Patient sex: M
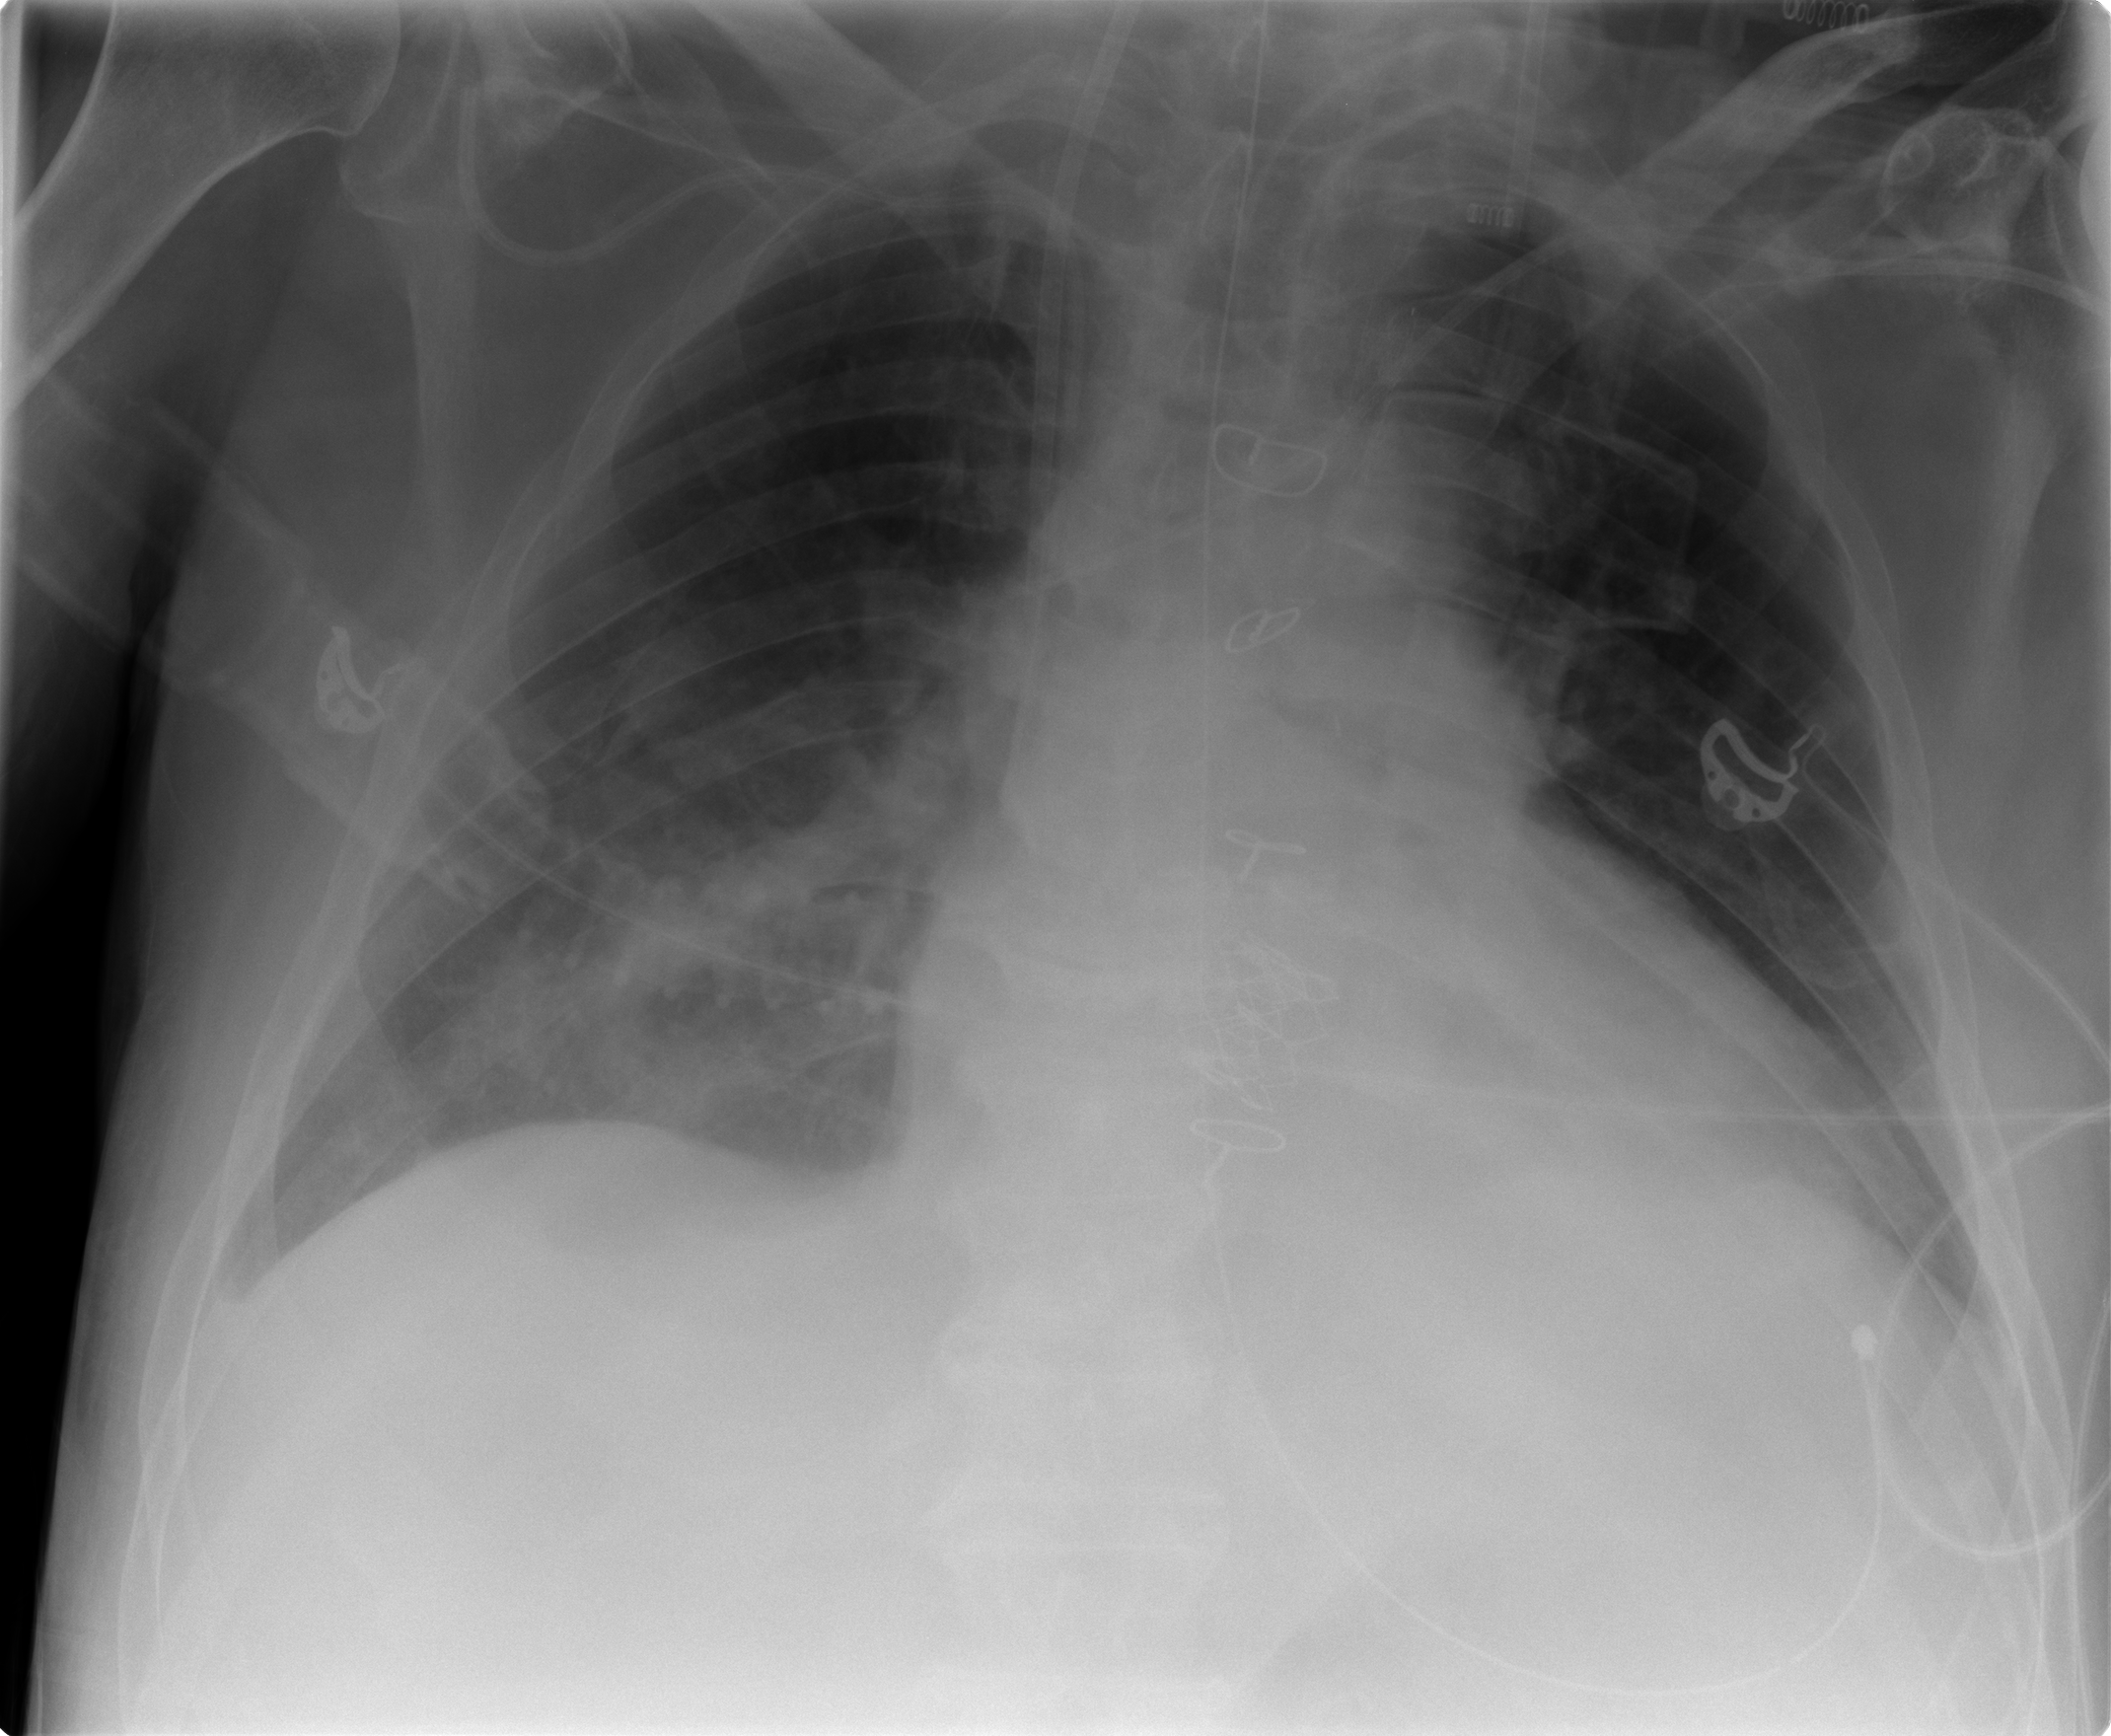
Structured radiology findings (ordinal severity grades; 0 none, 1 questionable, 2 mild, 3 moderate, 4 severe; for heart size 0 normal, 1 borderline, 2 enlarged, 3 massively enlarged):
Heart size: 2
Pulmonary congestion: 1
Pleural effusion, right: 2
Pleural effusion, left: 1
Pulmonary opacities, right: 2
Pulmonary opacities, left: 0
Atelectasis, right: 2
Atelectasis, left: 1